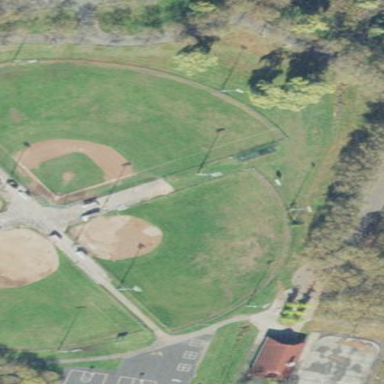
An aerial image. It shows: Baseball pitch for leisure land activities.